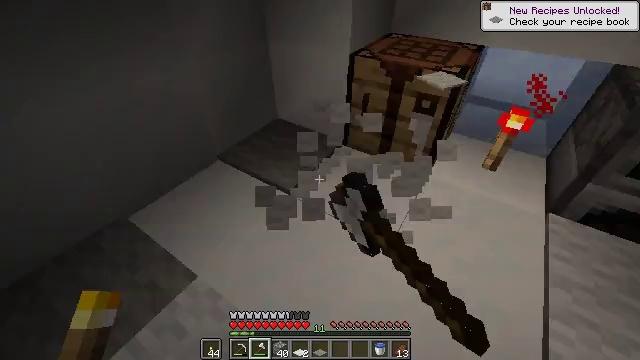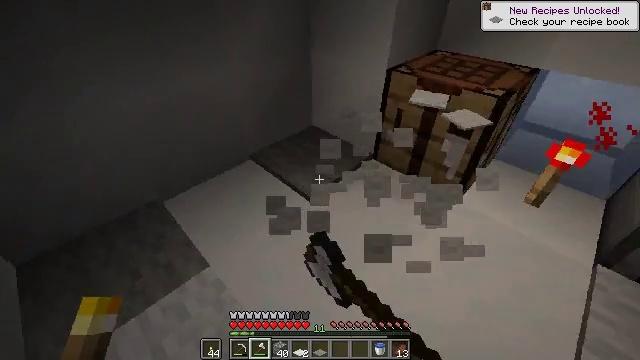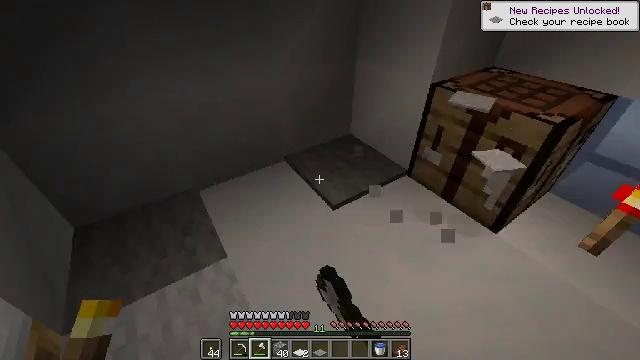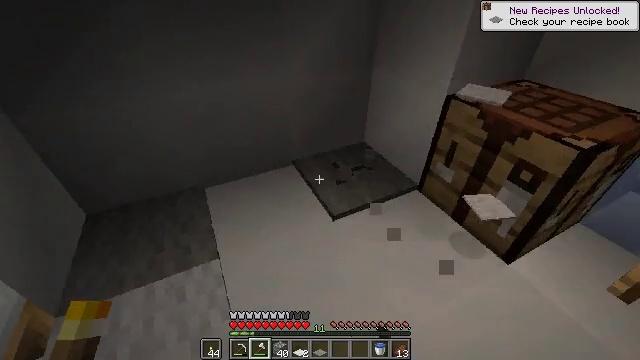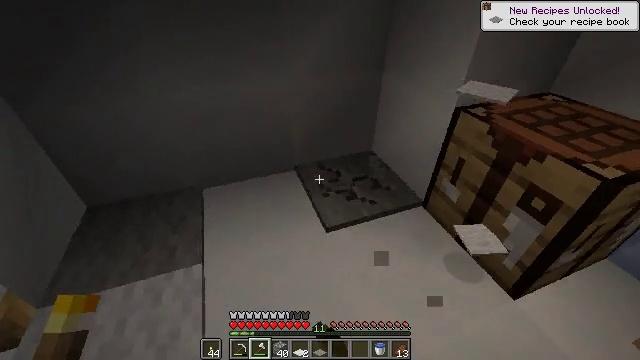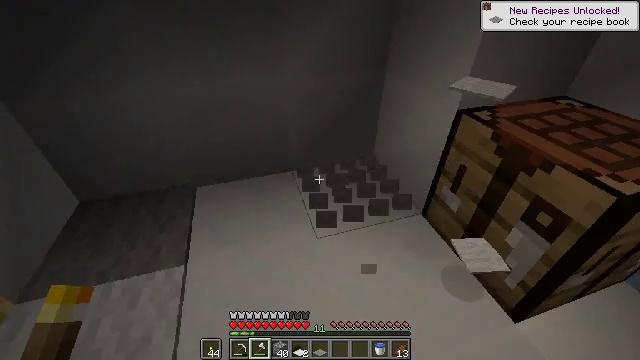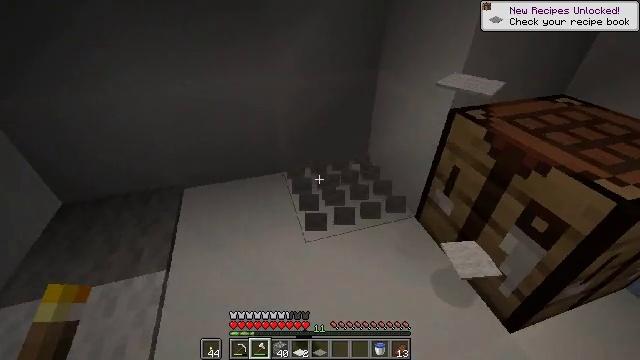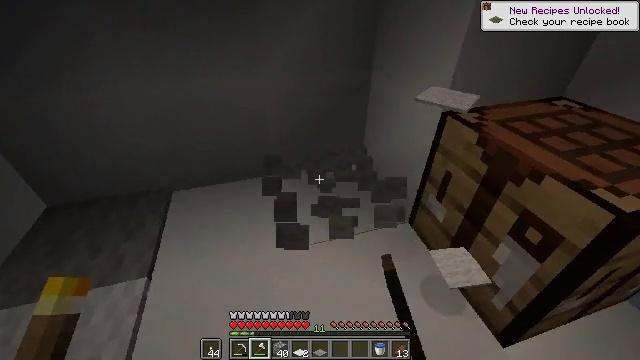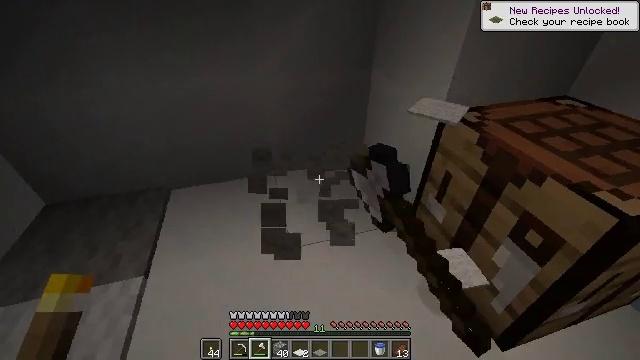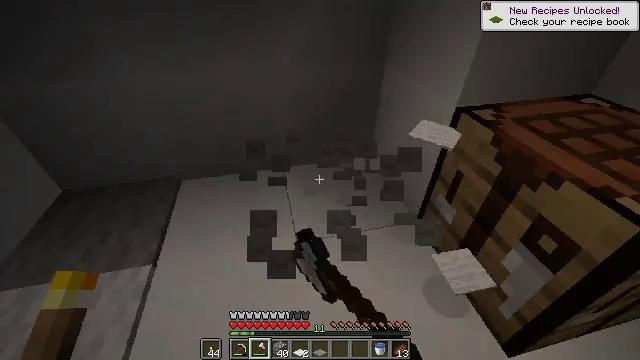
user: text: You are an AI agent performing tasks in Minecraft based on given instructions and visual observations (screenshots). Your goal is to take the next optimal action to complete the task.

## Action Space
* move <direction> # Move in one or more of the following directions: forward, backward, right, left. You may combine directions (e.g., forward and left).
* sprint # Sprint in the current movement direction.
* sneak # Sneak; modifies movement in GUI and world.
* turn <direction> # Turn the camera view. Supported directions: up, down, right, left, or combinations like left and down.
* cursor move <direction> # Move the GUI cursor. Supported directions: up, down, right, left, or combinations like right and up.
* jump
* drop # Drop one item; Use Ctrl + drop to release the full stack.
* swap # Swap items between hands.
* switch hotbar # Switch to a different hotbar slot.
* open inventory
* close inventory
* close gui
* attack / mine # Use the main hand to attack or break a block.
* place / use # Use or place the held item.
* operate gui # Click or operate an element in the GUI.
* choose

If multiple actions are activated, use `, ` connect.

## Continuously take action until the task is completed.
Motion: motion action
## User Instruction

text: Remove the light gray carpet from the floor.
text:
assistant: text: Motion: move forward and move right, turn left and up, attack / mine
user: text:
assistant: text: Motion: move forward and move right, turn left and up, attack / mine
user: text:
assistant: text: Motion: move forward and move right, turn left, attack / mine
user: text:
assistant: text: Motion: move forward and move right, turn left, attack / mine
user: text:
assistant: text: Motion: move forward and move right, turn left, attack / mine
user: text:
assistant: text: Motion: attack / mine
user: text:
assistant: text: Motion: attack / mine
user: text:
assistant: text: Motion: attack / mine
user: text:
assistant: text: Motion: turn left and down, attack / mine
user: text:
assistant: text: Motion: attack / mine